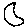
Label: moon